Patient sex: F
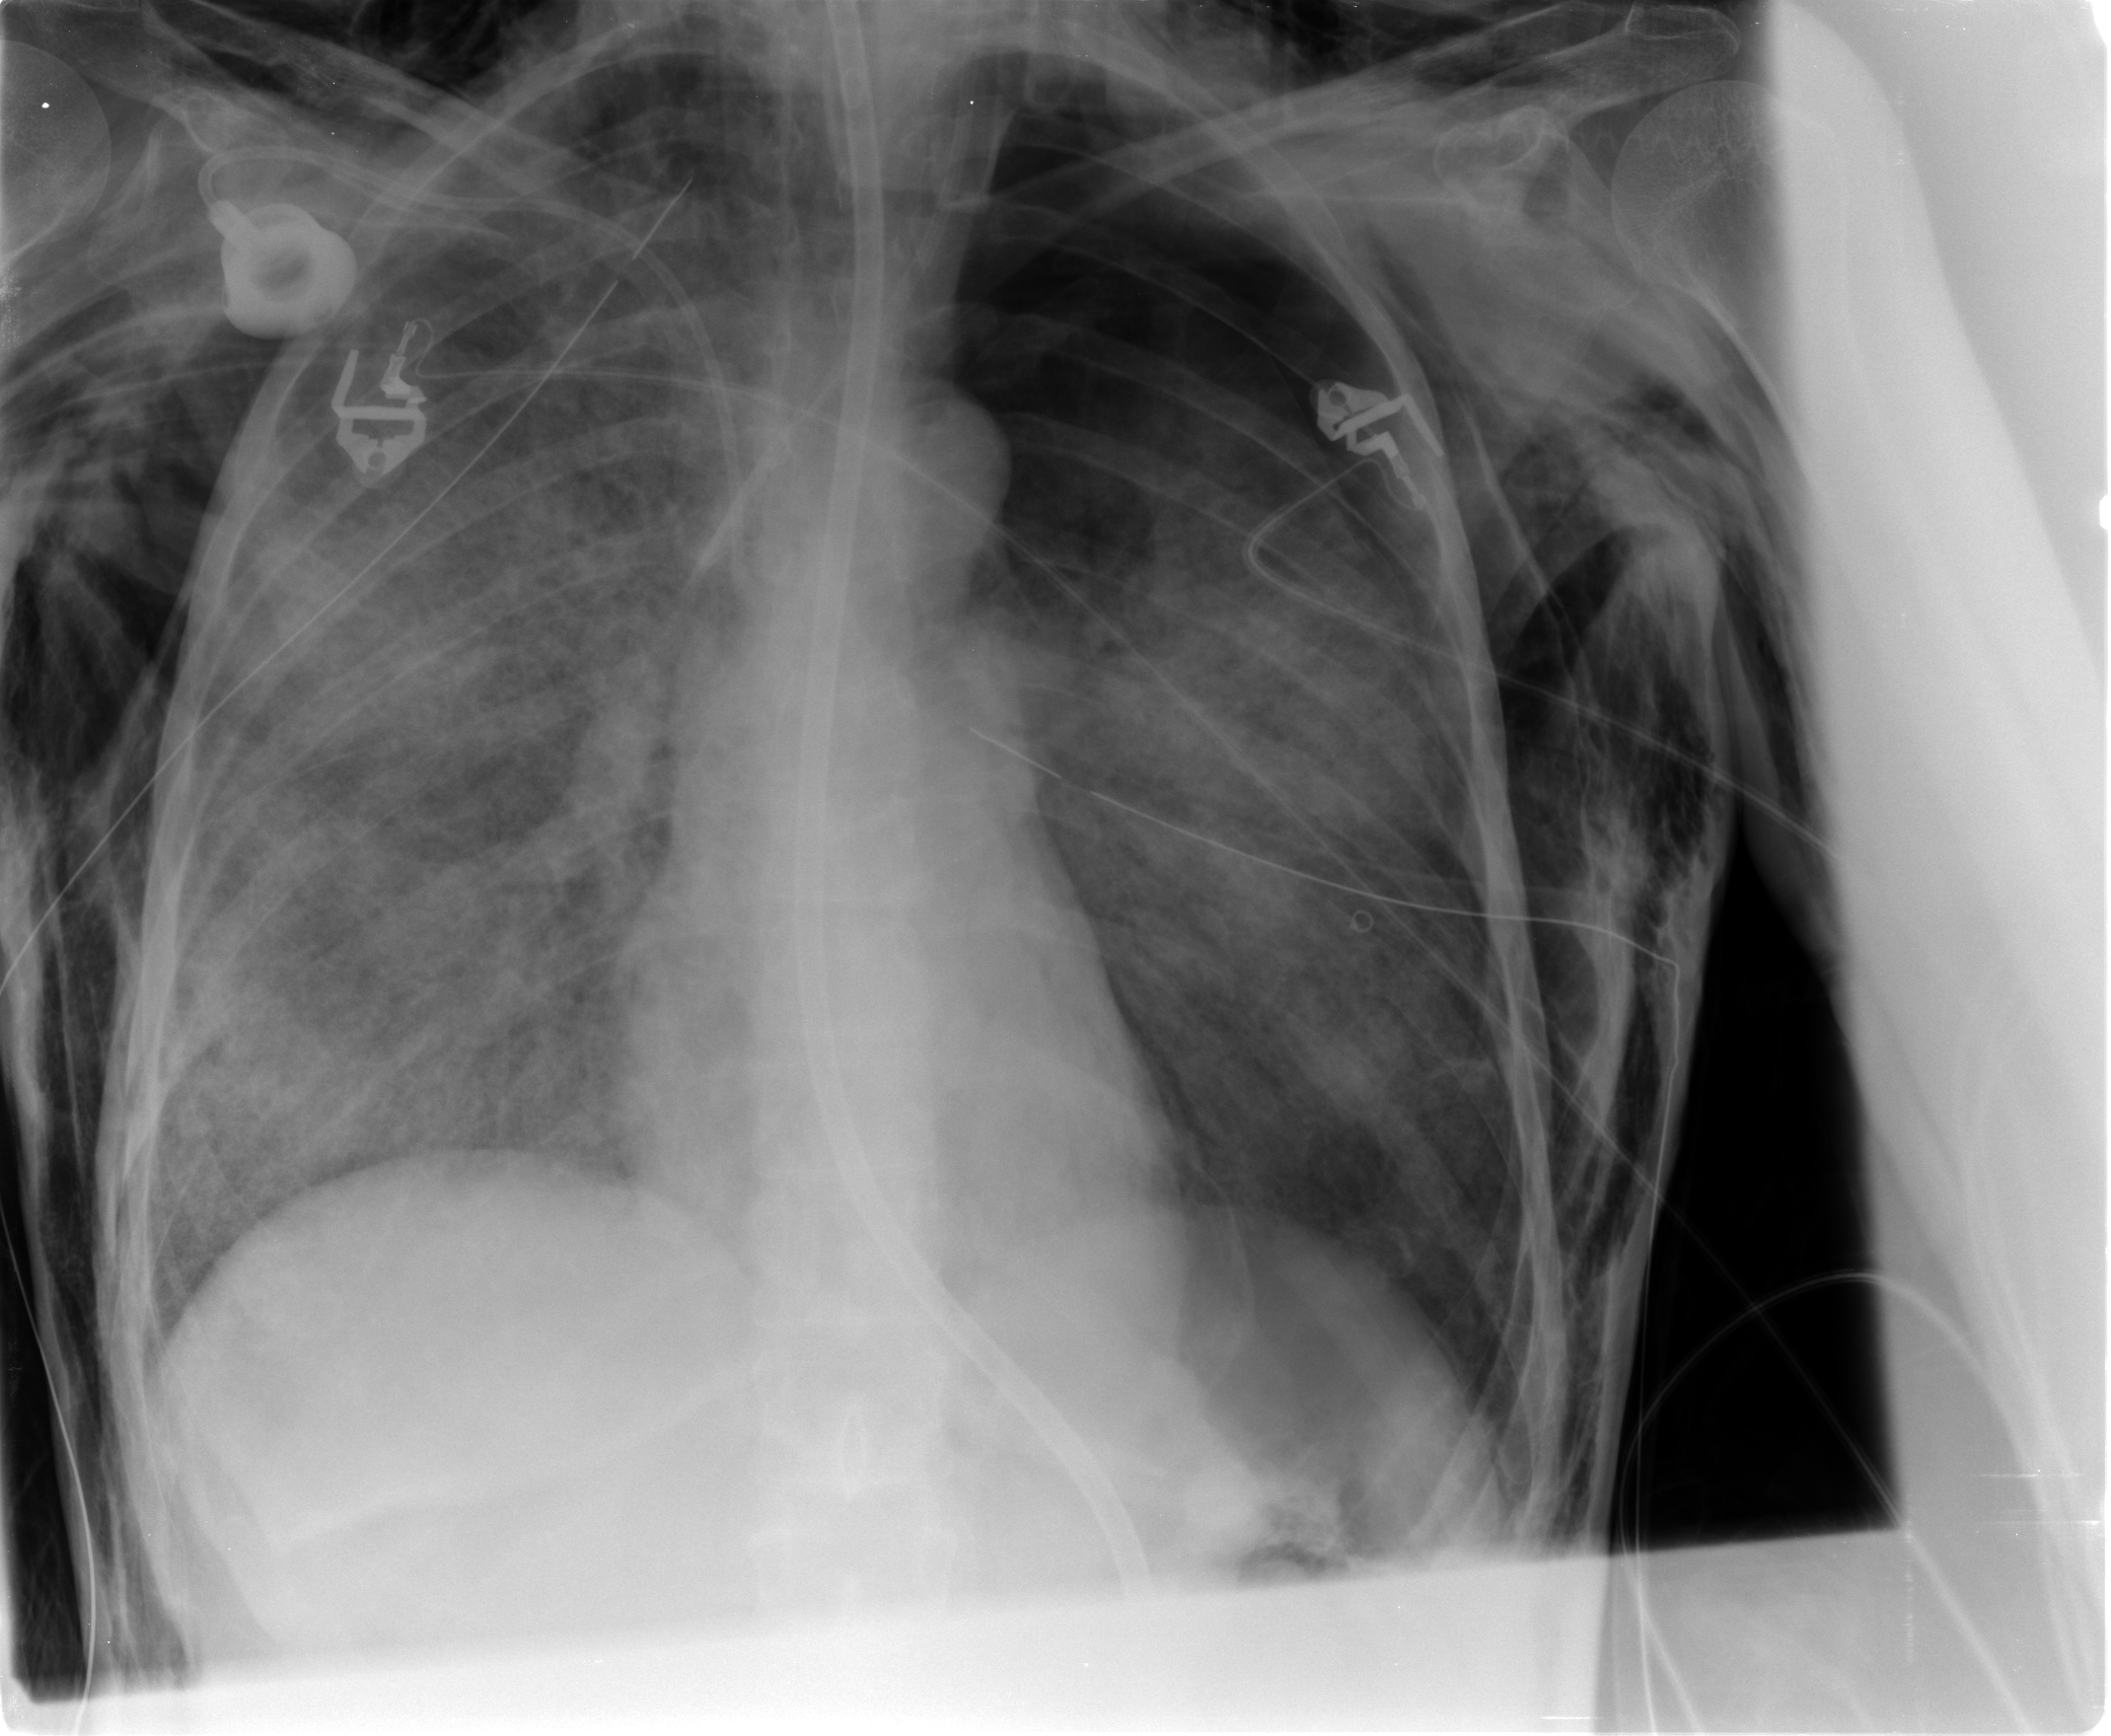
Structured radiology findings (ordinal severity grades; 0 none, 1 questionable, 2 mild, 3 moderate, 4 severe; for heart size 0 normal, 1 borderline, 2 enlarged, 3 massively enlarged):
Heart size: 0
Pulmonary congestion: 0
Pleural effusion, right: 0
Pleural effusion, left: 0
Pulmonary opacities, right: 4
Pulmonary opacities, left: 4
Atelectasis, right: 2
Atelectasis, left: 2